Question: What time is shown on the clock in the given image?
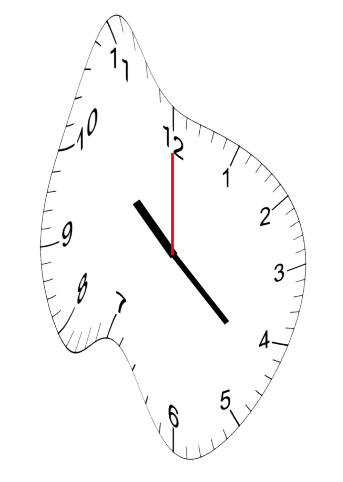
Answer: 10:22:00